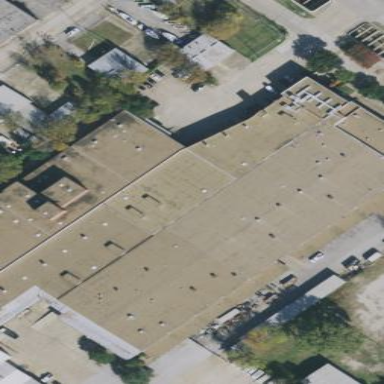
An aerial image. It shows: Warehouse.